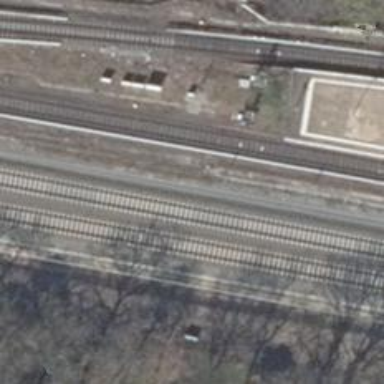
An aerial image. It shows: Railway signal.